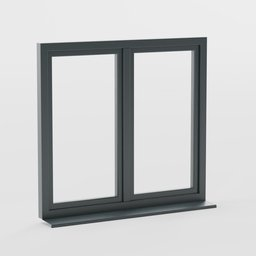
Label: architecture